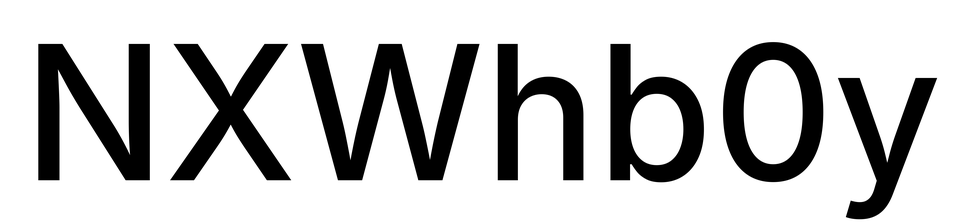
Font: Inter_Medium